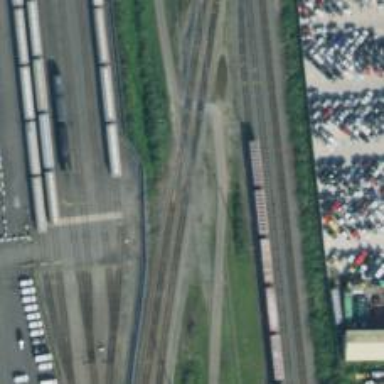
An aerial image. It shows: Crossing for the railway.